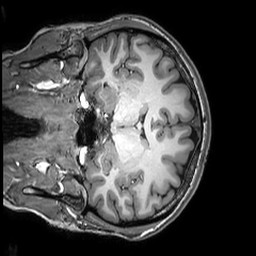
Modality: T1w
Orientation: coronal
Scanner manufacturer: philips
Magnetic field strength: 3 T
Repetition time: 0.0074 s
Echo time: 0.003131 s